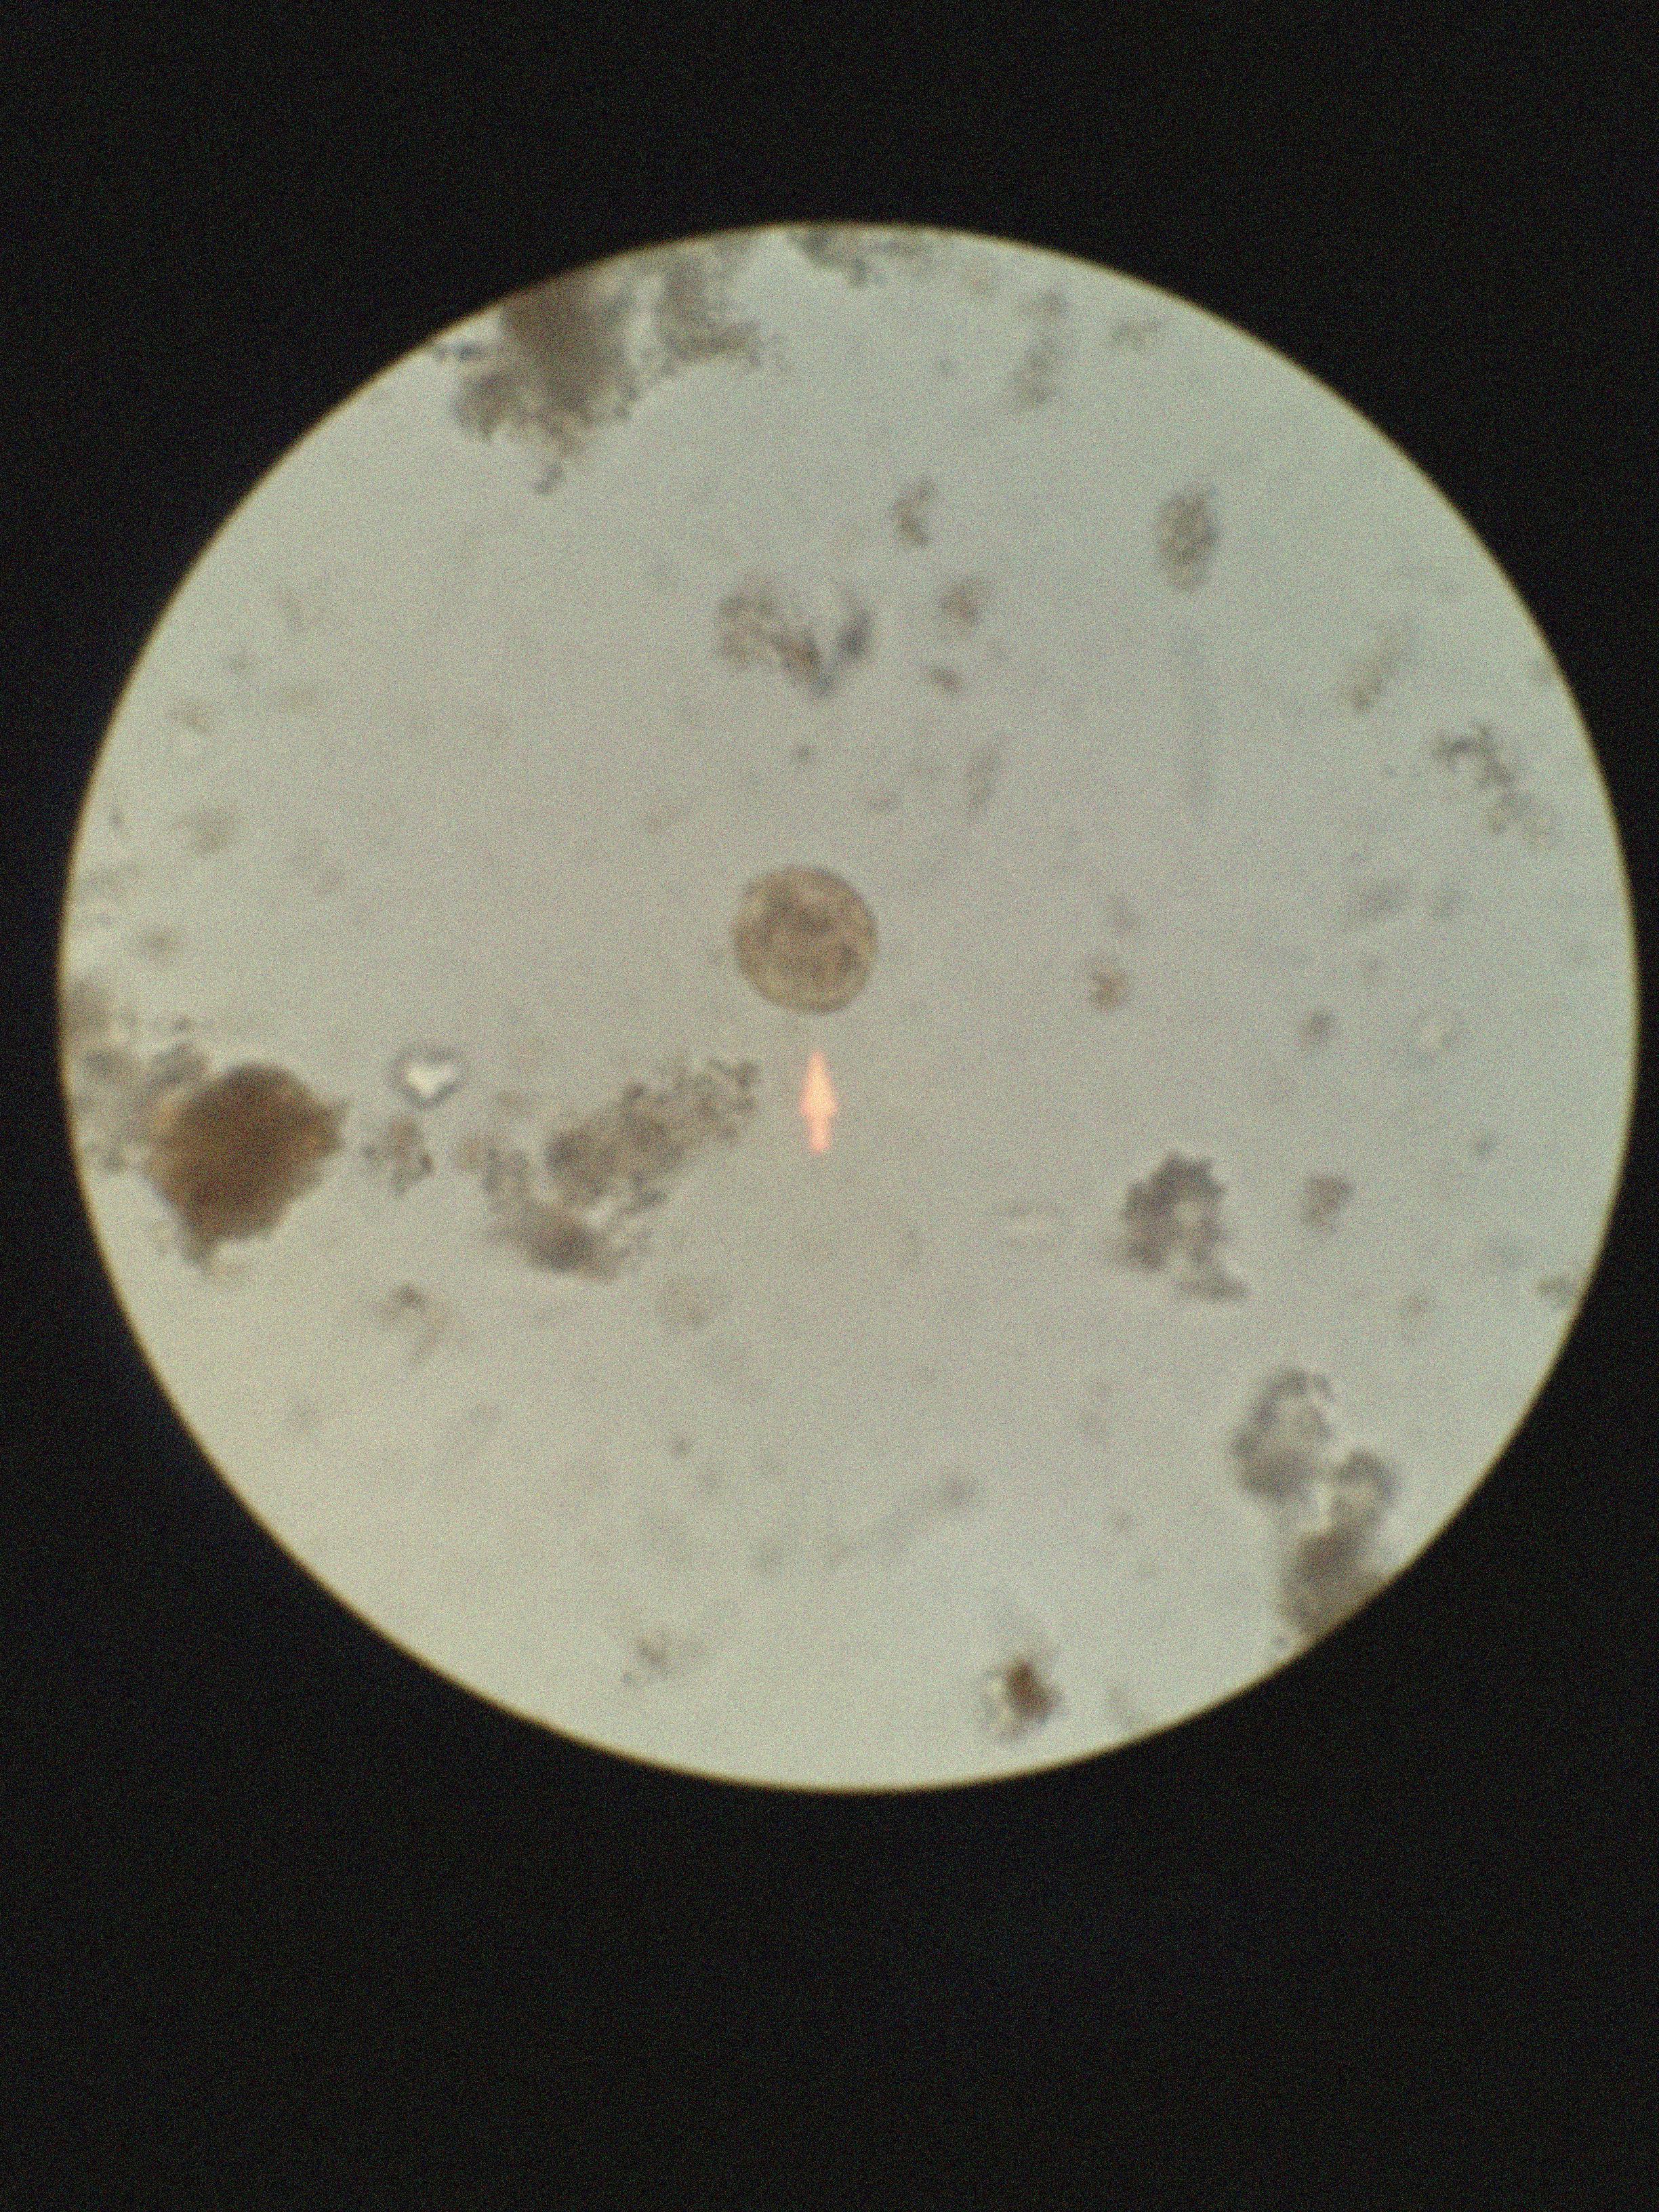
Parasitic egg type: Ascaris lumbricoides